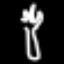
Label: fork